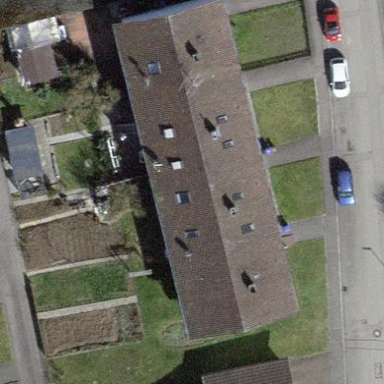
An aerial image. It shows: Gabled roofed house.